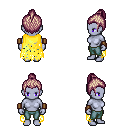
a pixel art fantasy rpg character, female body template, dark elf, purple skin, yellow tattered cape, teal pants, white blonde short topknot hairstyle, leather bracers, four views (front, back, left, right), 2x2 character sprite sheet, small pixel art, hard edges, no anti-aliasing